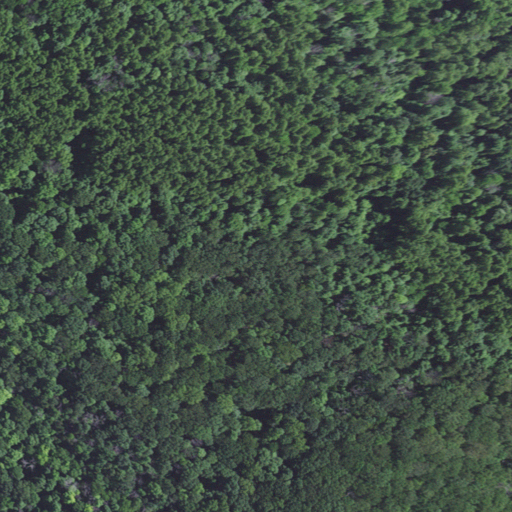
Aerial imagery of mountain in Kentucky named Bear Mountain containing deciduous forest and mixed forest